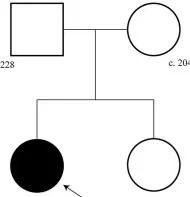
Sanger sequencing confirms a de novo GNB1 variant. (A) Genogram of the proband with the respective results for GNB1 sequencing of the patient and each parent. The c.217G>A heterozygous mutation was detected in the proband but not in the parents, indicating a de novo occurring variant. Results from Sanger sequencing were aligned with the genomic GNB1 sequence (NG_047052.1) using the MAFFT 7 algorithm. The gDNA lane represents the genomic GNB1 sequence; the protein lane represents the translation of amino acids from GNB1 exon 6; the sequencing lane represents the results from Sanger sequencing of each patient, with a c.217G>A variant in the proband.
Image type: radiology (x_ray)